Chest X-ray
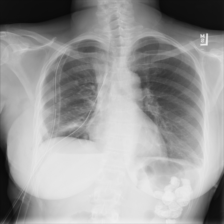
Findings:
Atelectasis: positive
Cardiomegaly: negative
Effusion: positive
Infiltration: negative
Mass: negative
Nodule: negative
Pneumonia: negative
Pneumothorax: negative
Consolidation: negative
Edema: negative
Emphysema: negative
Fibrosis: negative
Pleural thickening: negative
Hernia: negative